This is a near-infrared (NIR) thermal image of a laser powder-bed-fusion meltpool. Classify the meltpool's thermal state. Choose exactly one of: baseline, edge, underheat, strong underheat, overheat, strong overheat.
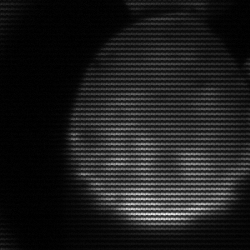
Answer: edge